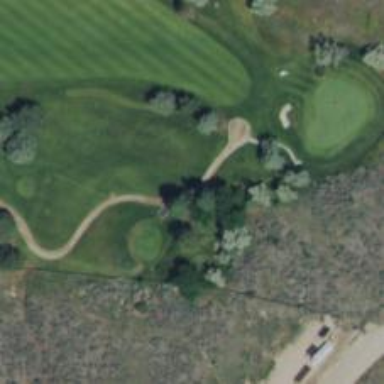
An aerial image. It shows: Path for both road and golf.